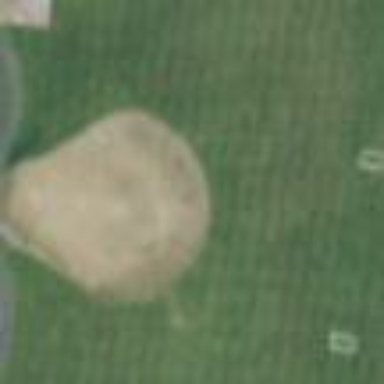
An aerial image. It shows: Baseball pitch for leisure land.